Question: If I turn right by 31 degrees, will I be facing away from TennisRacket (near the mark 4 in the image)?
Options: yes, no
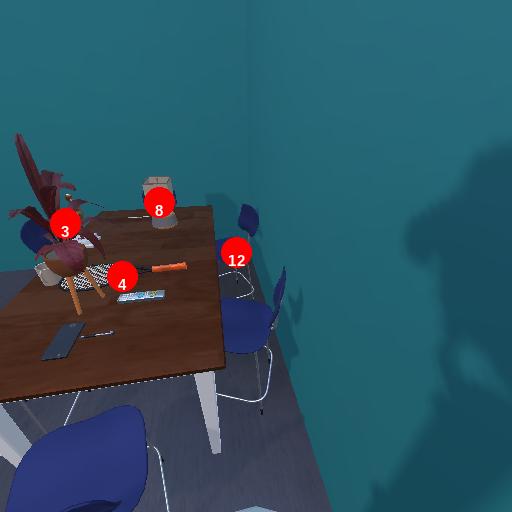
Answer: yes